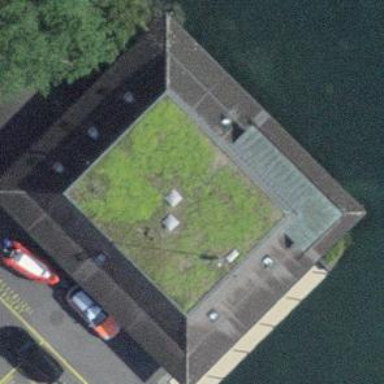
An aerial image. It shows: Boathouse.